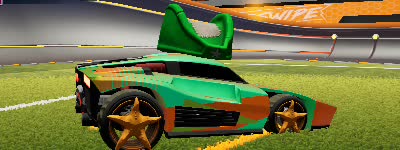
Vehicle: breakout